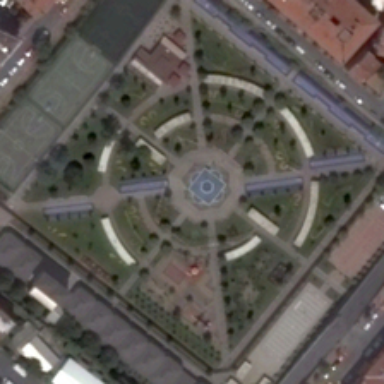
The square square has planted a lot of trees .